Question: I'm trying to plot a linear regression on a scatter graph.
'''
def chart1(df, yr, listcols):
temp = df[(df['YEAR']==yr)]
fig, axes = plt.subplots(nrows=2, ncols=2, figsize = (12,12))
for e in [['WD','pk_h',0,0],['WD','of_h',0,1],['SAT','of_h',1,0],['SUN','of_h',1,1]]:
temp.ix[(temp['daytype']==e[0])&(temp['hourtype']==e[1]),listcols].plot(kind='scatter', title=str(yr)+' '+e[0]+' '+e[1], x=listcols[0], y=listcols[1], ax=axes[e[2],e[3]])
fig.tight_layout()
return temp
chartd = chart1(o2, 2017,['PROD', 'option_exercise'])
'''

I can't figure out how to make it possible in my loop.
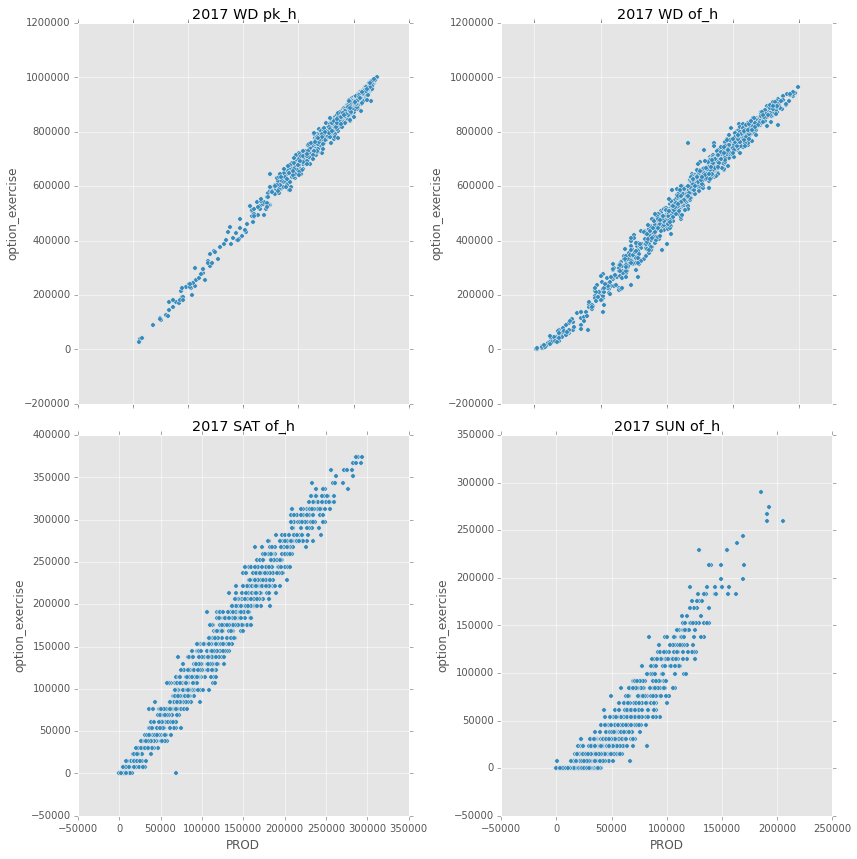
Answer: It should work this way:
In your for loop run a regression and store the results in 'res'. Manually caclulate the predicted y ('yhat') using the stored coefficients. Then chart both x vs. y and x vs. yhat:
'''
import pandas.stats.api
def chart4(df, yr, day, Y, sensi):
temp = df[(df['YEAR']==yr)]
temp = temp[(temp['daytype']==day)]
fig = plt.figure(figsize=(15,13))
for i, var in enumerate(sensi):
res = ols(y=temp[Y], x=temp[var])
label = 'R2: ' + str(res.r2)
temp['yhat'] = temp[var]*res.beta[0] + res.beta[1]
axis=fig.add_subplot(4,3,i+1)
temp.plot(ax=axis,kind='scatter', x=var, y=Y, title=var)
temp.plot(ax=axis, kind='scatter', x=var, y='yhat', color='grey', s=1, label=label)
axis.set_xlabel(r'alpha', fontsize=18)
fig.tight_layout()
return
'''